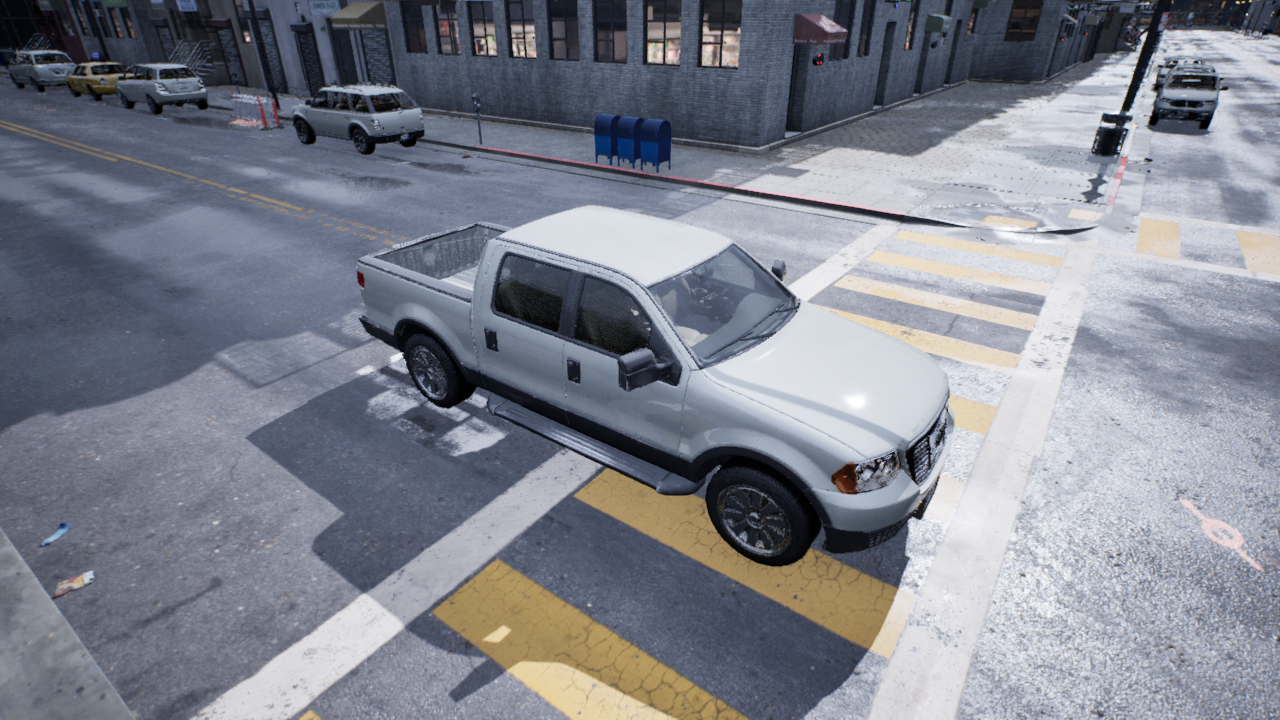
Venue: residential
Lighting: overcast
Vehicle rig: pickup